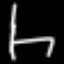
Label: chair